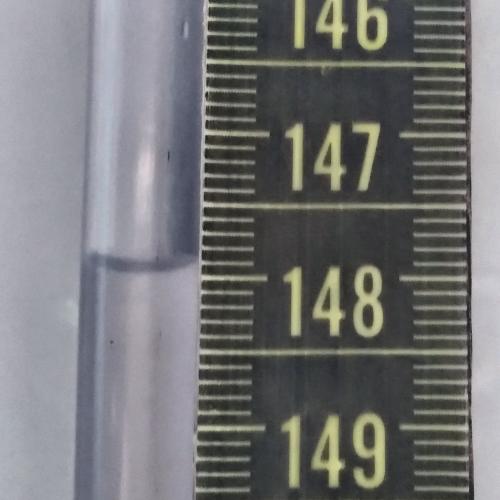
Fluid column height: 147.9 cm